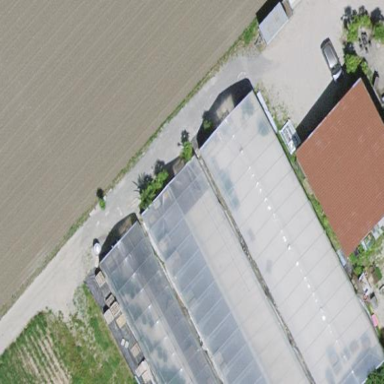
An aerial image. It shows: Greenhouse.